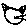
Label: cat